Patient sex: M
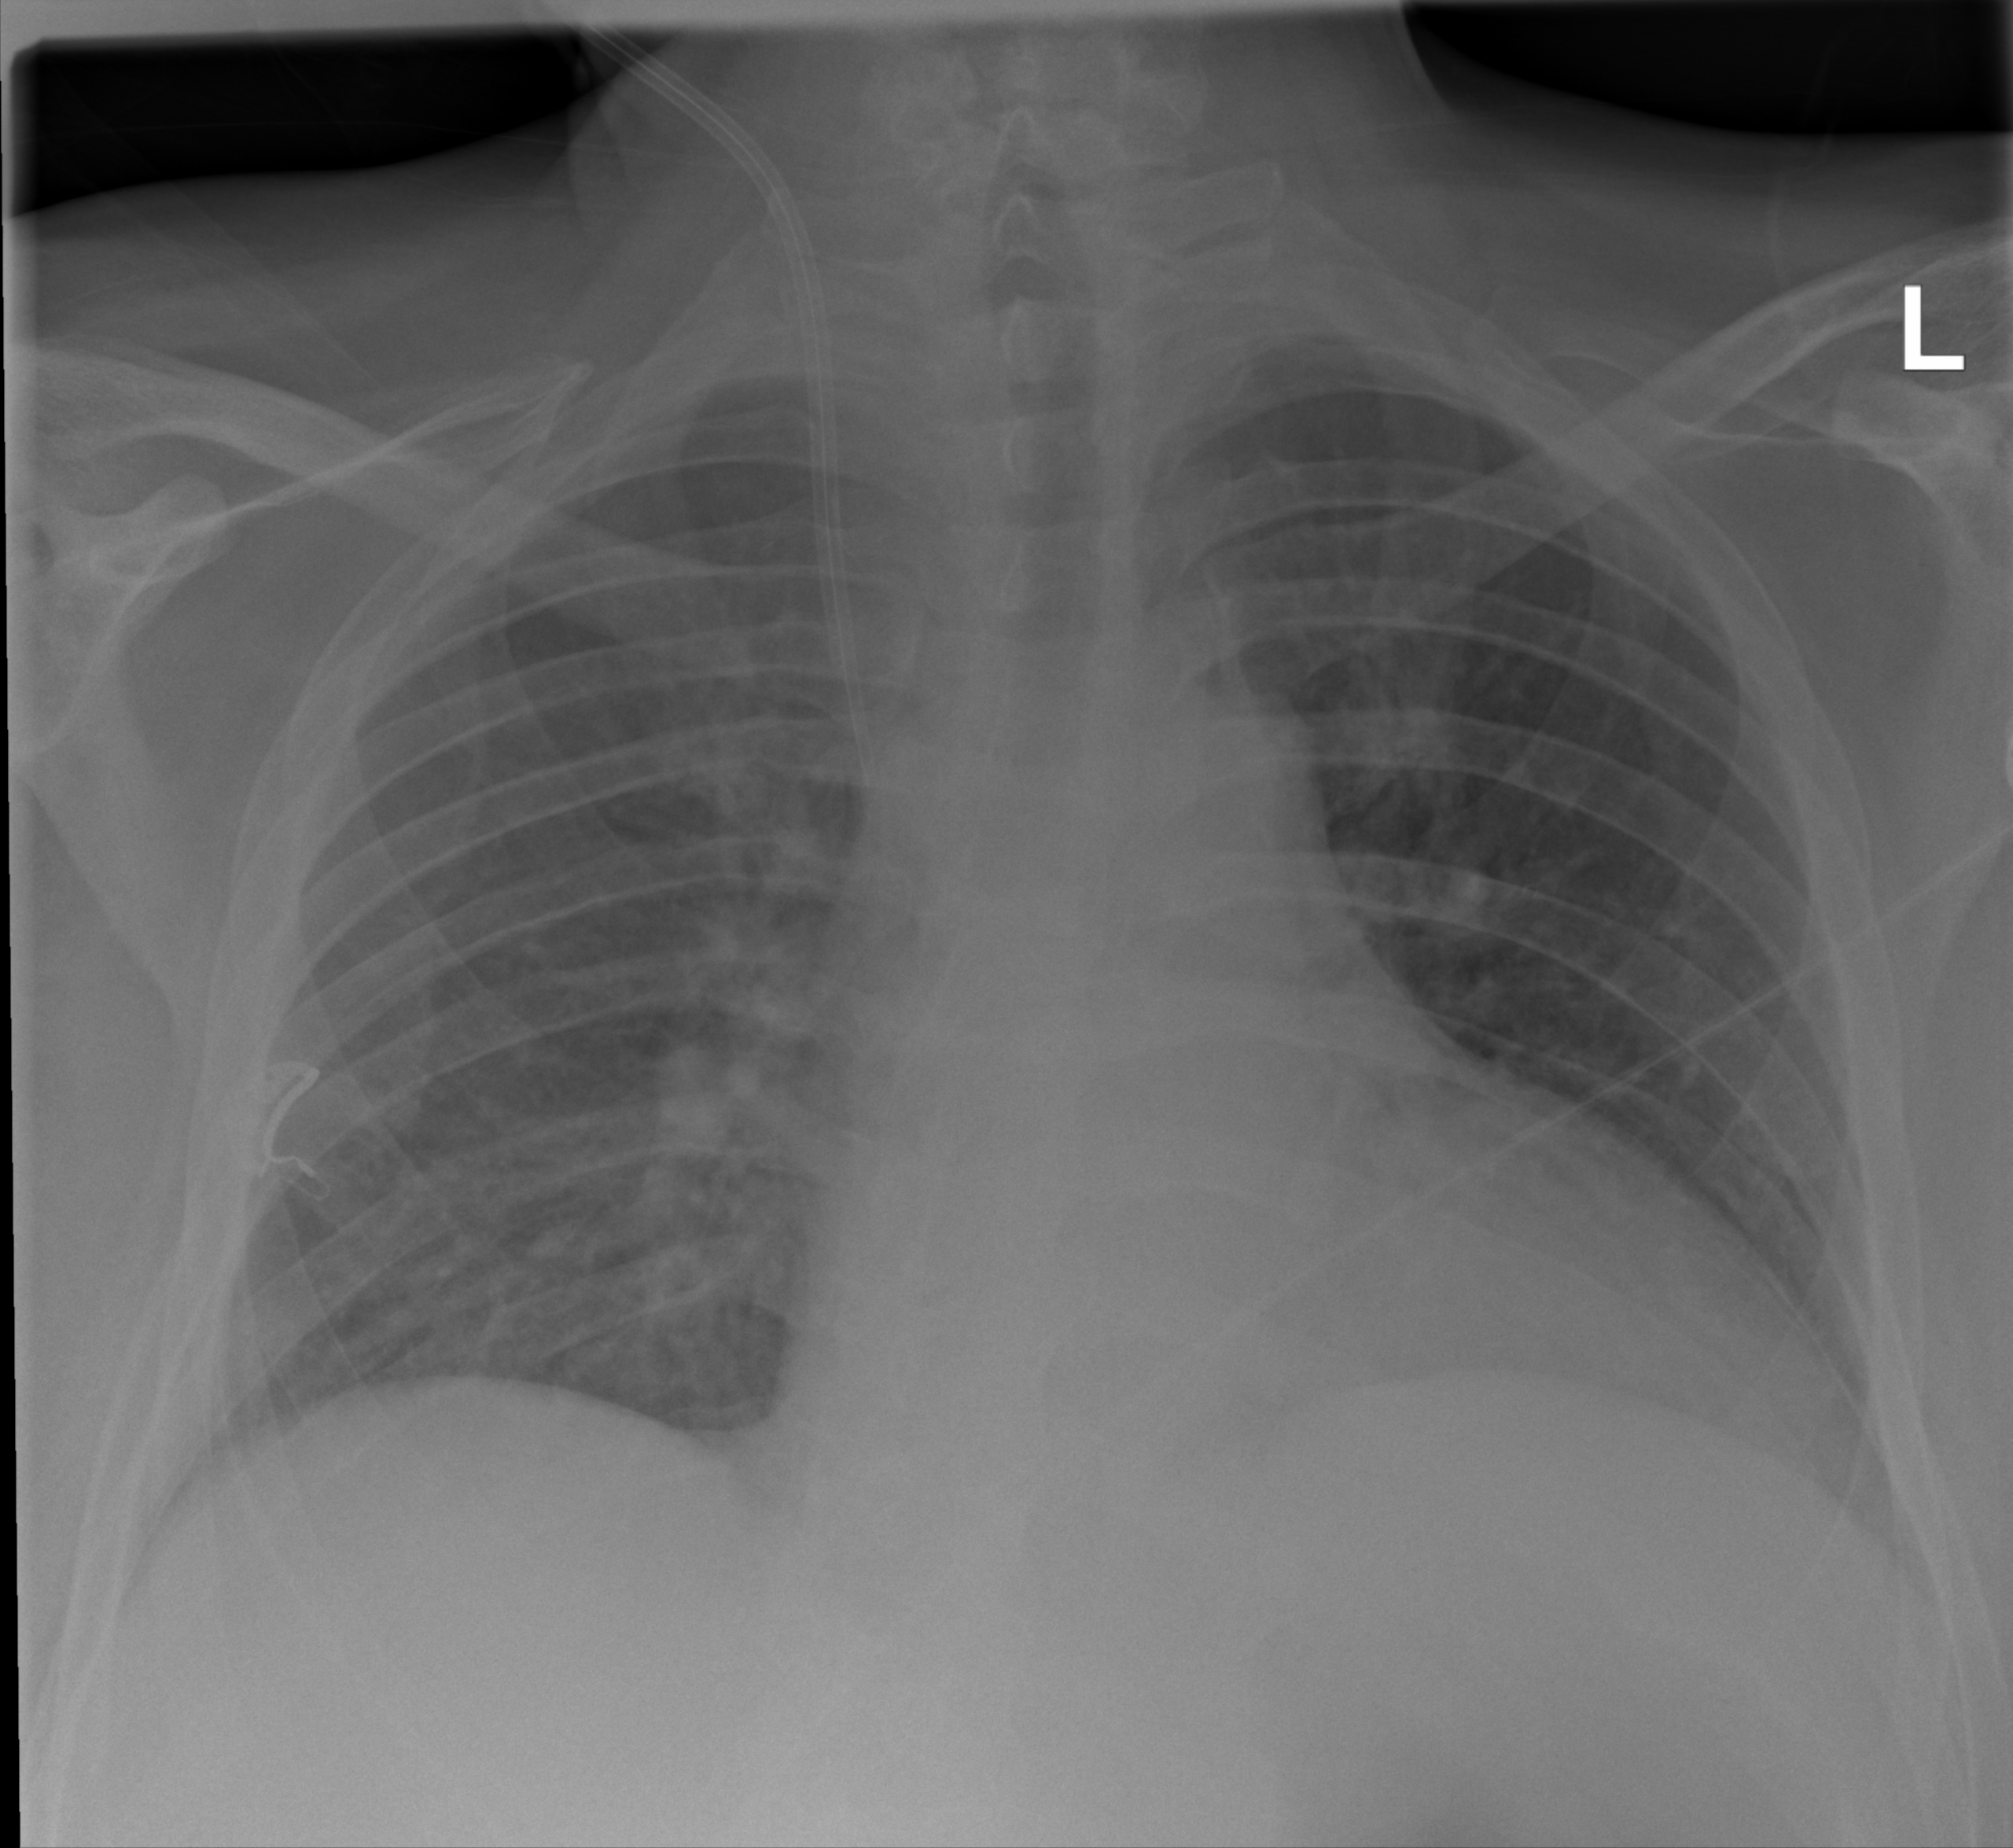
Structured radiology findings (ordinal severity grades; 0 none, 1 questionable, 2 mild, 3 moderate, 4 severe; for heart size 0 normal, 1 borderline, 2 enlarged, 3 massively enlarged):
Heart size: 2
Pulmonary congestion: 0
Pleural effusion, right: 1
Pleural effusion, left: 1
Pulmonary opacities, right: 0
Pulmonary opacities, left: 0
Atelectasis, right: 2
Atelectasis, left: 2